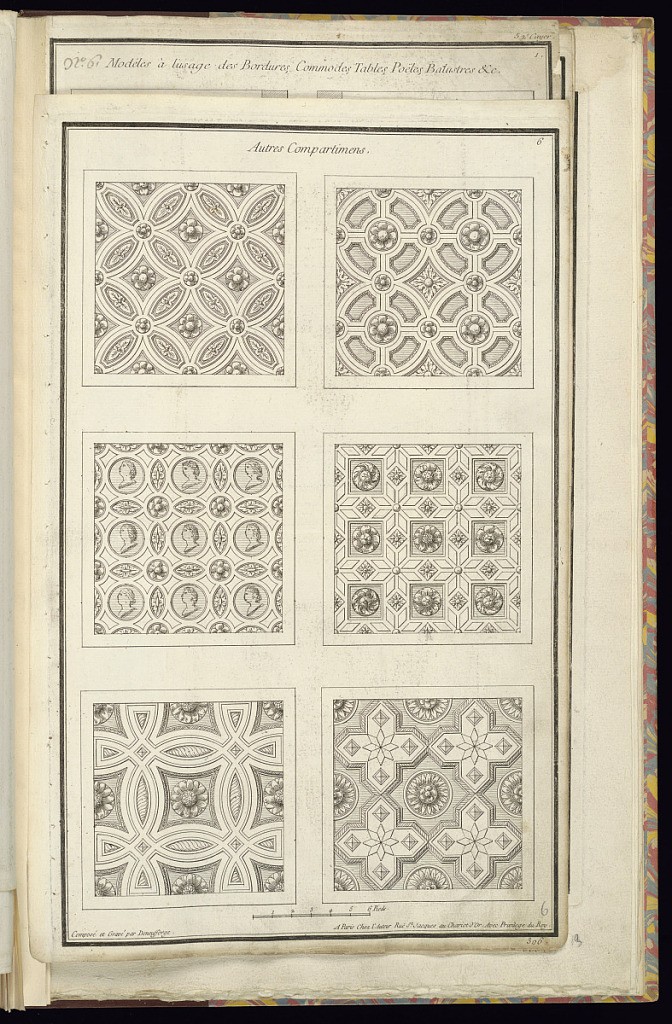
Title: Autre Compartimens
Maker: Jean-François de Neufforge, Flemish, 1714 – 1791
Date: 1763
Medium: Etching and engraving on laid paper
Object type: Print
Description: Six square ornament designs featuring repeat patterns and neoclassical motifs including rosettes, roundel profile portraits, geometric shapes, leaf, and ribbon moldings, with a scale along the bottom. The plate is titled, numbered, and signed.